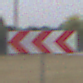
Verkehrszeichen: RichtungstafelnInKurvenGrossRechts
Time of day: Midday
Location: Outdoor (Suburban)
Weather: Overcast
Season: NotSpecified
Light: Natural